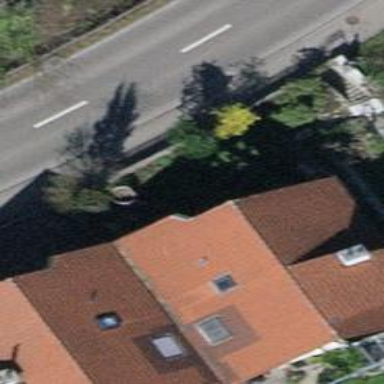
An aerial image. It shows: Simple house.